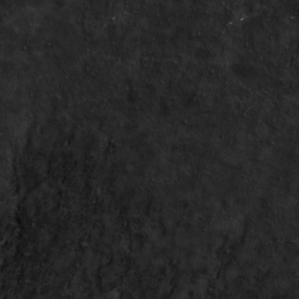
Label: non_frost